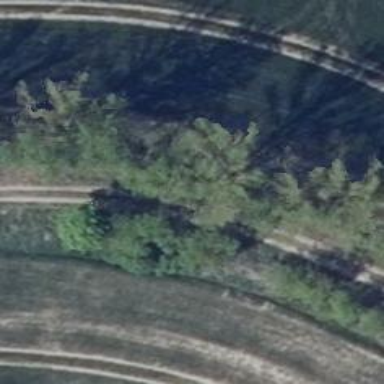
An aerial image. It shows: Row of trees in natural setting.